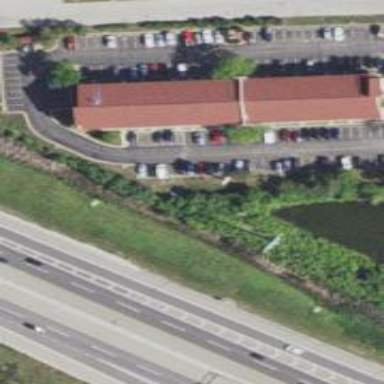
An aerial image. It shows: Parking space.